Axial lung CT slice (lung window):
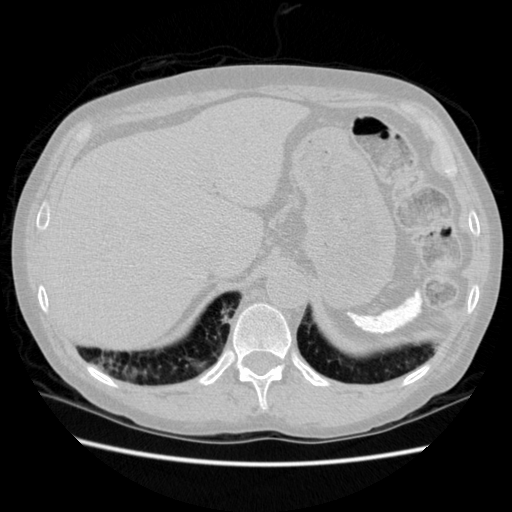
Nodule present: no